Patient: sex F, age 59
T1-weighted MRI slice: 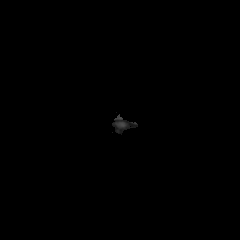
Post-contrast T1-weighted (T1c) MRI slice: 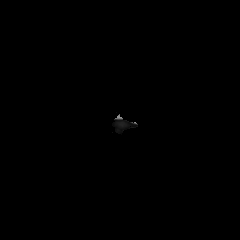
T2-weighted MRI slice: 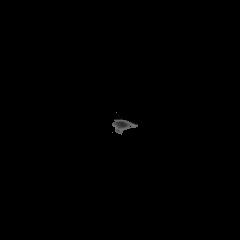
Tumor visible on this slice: no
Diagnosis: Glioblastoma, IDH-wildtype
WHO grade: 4